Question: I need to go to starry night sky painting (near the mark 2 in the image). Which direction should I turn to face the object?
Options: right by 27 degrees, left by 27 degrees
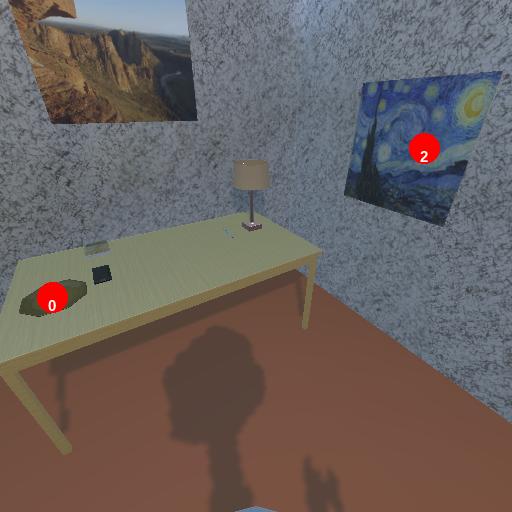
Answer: right by 27 degrees